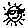
Label: sun